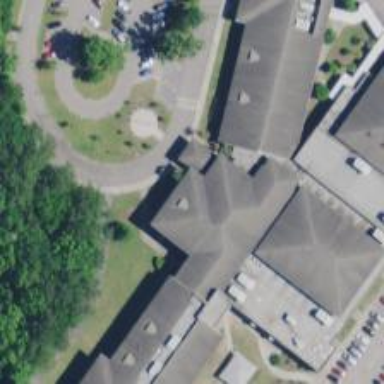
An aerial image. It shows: School building.